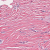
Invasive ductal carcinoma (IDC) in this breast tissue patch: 1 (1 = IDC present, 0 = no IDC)